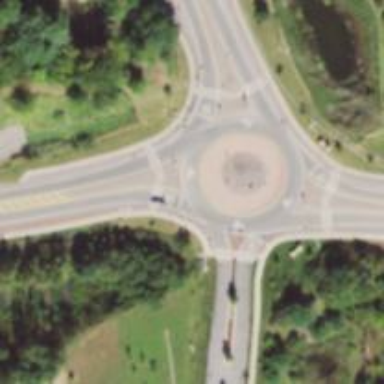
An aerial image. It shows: Roundabout at primary highway.